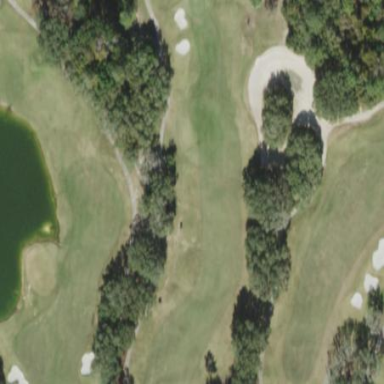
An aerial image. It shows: Grassy area designated as golf fairway.